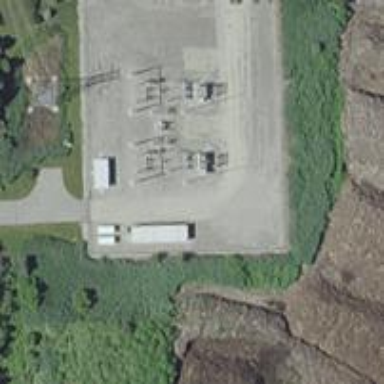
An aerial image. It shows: Power pole.